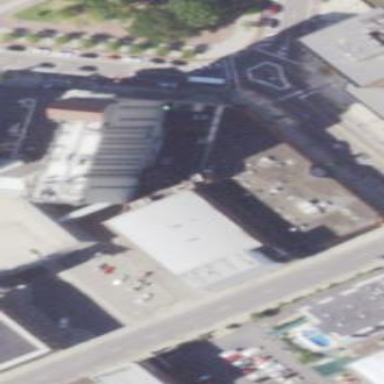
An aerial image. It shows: Theater building.